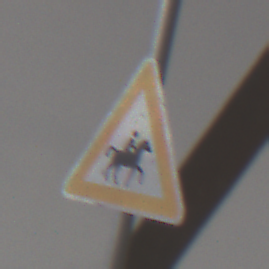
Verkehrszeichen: ReiterLinks
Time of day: MorningAfternoon
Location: Roofed (Urban)
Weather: PartlyCloudy
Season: NotSpecified
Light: Natural